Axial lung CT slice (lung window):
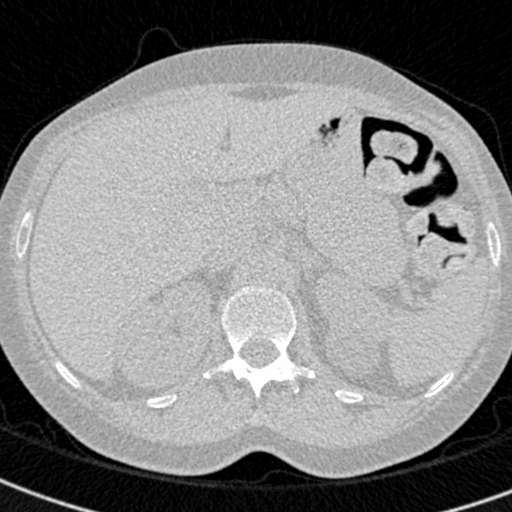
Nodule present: no